Question: - -

- I already set the referred to my JSFiddle Account. '[ http://jsfiddle.net/bheng/* ]'
Here the link <URL>
I am not sure why, it didn't load the map while it should.
What am I doing wrong ?
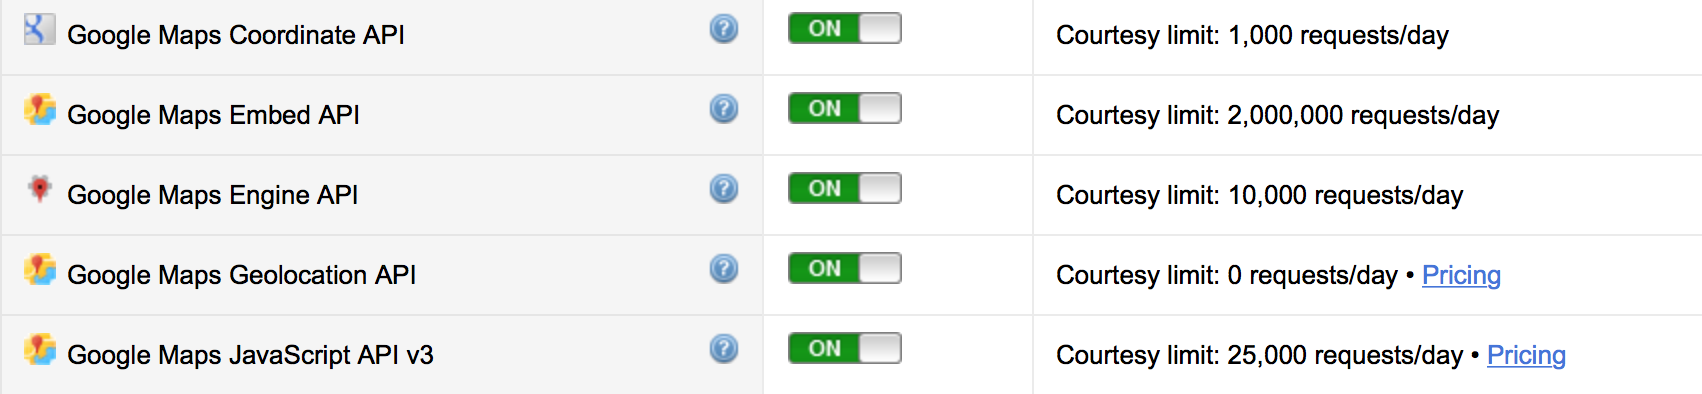
Answer: You are not including the Google Maps Javascript API. Note that you don't a key (particularly for jsfiddle). Add this to the "External Resources":
'''
https://maps.googleapis.com/maps/api/js
'''
And add JQuery under "Frameworks & Extensions":
<URL>
But you need to read the message also (you are missing the "q=")
<URL>